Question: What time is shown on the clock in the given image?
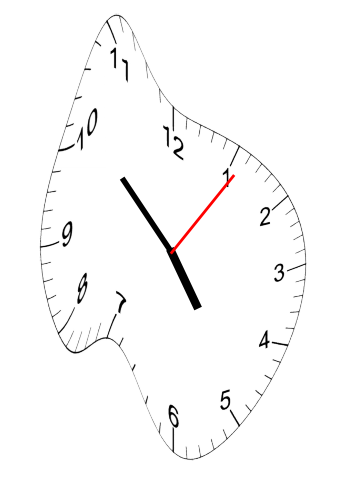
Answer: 04:52:06